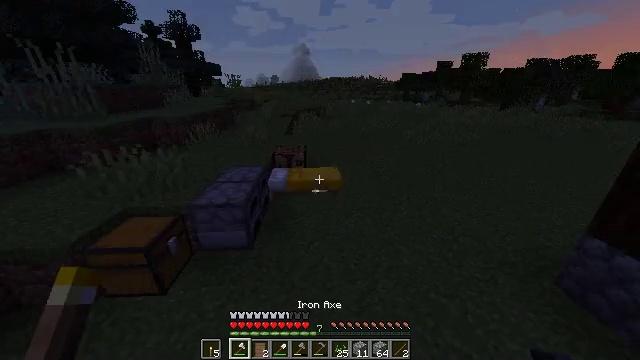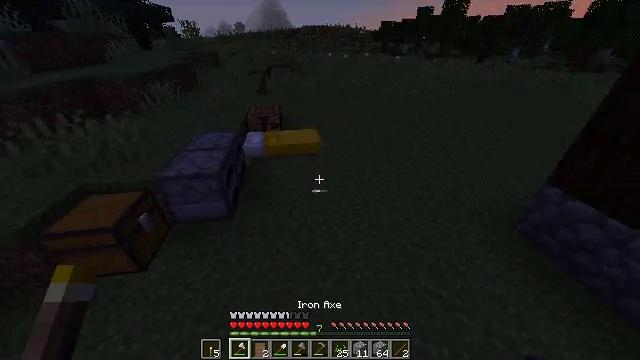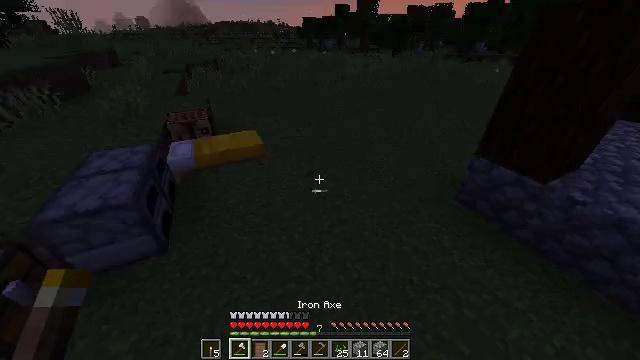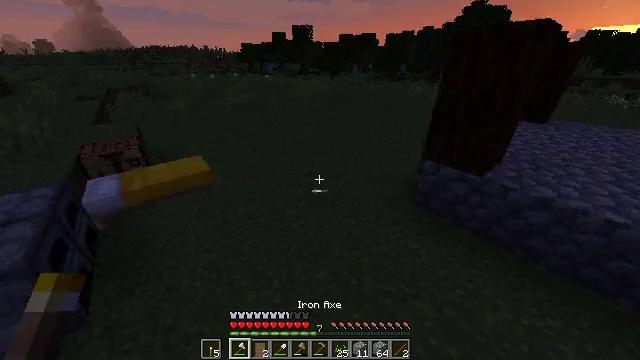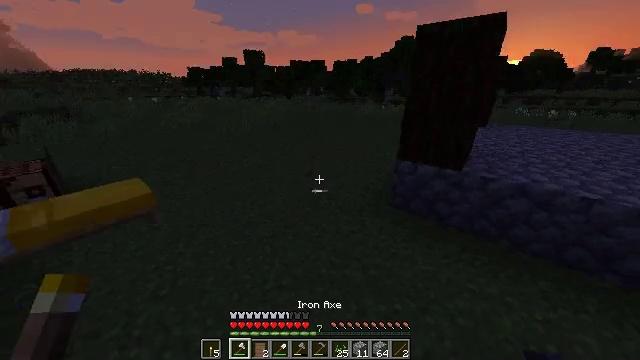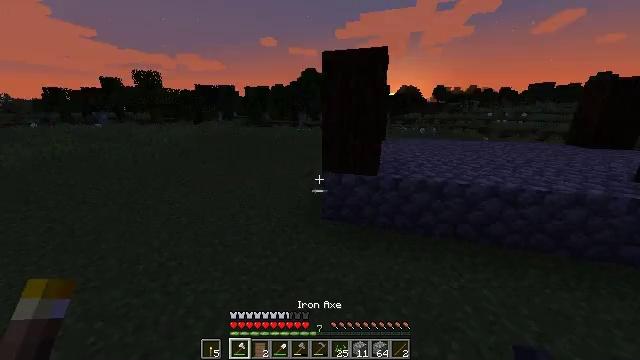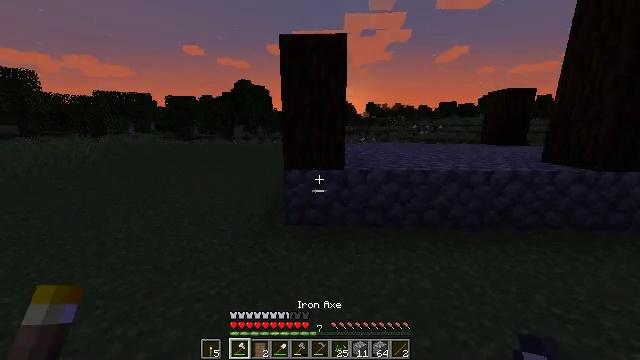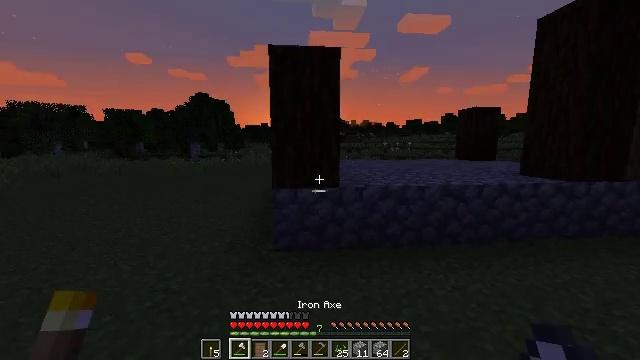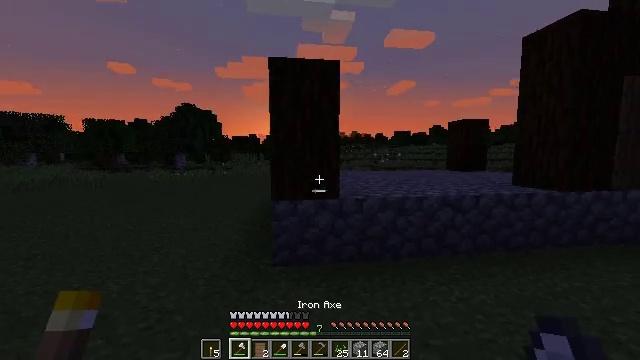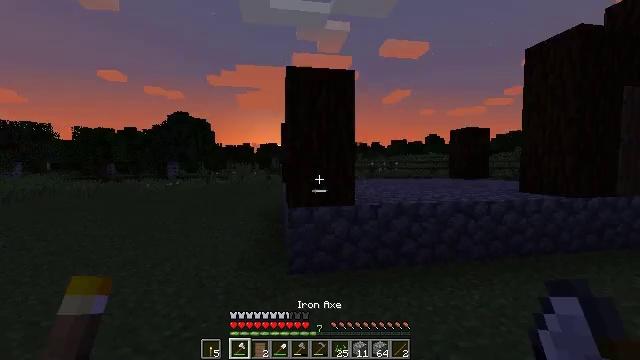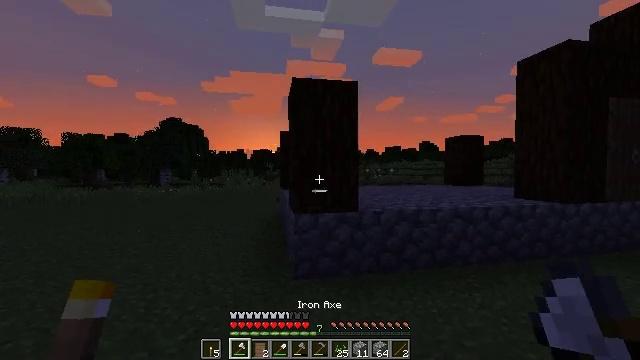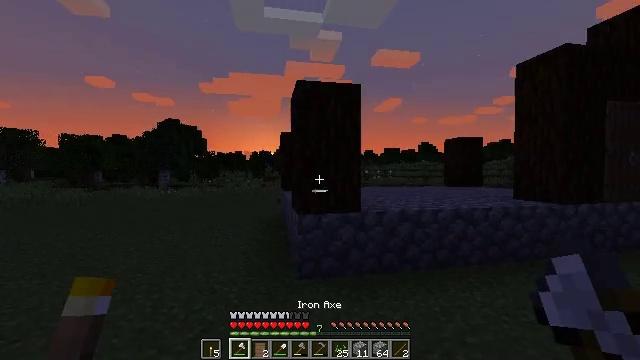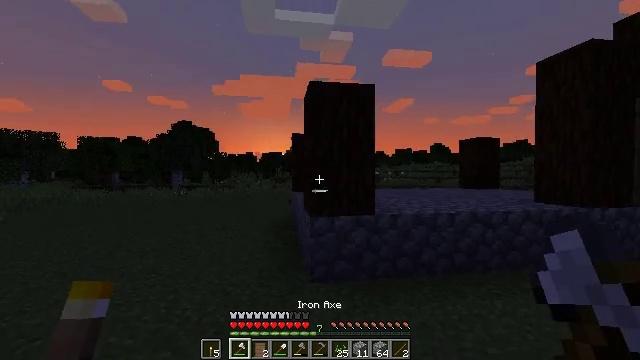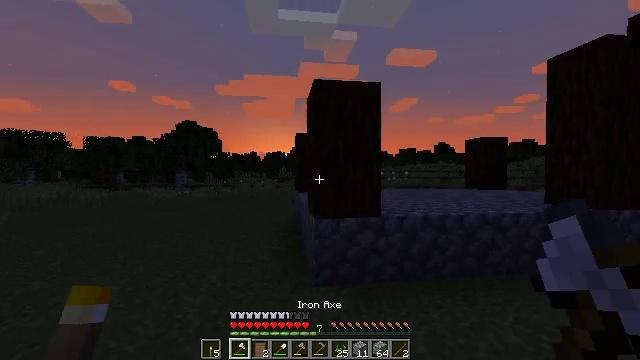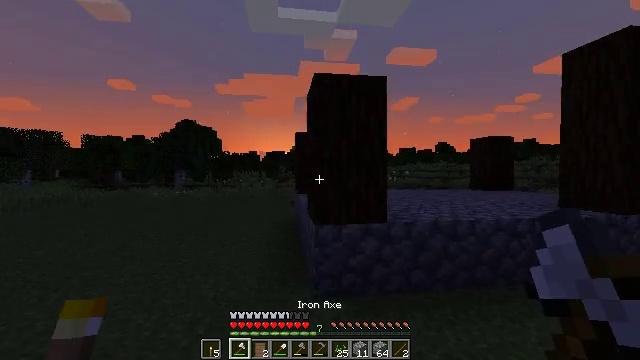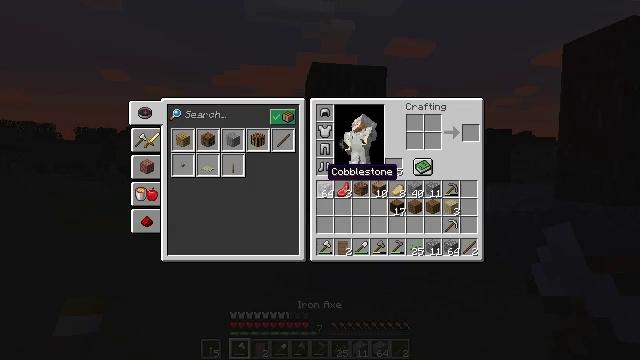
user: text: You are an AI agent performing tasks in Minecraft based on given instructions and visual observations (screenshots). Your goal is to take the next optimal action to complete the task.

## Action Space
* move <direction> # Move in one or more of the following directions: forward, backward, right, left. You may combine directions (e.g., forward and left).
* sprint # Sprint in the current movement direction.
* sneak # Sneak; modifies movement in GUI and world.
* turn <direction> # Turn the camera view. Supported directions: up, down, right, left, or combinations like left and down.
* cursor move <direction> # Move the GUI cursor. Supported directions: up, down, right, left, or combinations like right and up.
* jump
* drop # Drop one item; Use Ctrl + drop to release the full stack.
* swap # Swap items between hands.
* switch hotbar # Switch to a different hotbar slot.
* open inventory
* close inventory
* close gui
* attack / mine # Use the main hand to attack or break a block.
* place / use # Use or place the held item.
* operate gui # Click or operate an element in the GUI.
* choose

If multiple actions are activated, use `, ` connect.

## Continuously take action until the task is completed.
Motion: motion action
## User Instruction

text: Craft an andesite slab.
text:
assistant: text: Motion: move forward, sprint, turn right and down
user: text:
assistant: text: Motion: move forward, sprint, turn right
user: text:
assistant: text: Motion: move forward, sprint, turn right and up
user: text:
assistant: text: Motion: move forward, sprint, turn right and up
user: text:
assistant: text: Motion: move left, turn right and up
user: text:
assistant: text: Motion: move left, turn right and up
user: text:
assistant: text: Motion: move left, turn right and up
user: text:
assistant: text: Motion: move back and move left, turn right and up
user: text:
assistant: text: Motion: move back and move left, turn right and up
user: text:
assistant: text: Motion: move back, turn right and up
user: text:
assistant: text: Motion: move forward
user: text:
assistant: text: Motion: move forward, turn left
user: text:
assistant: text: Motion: move forward
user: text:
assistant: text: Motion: move forward
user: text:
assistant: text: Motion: turn down, open inventory
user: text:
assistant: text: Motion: cursor move right, open inventory
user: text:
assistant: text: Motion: cursor move right and down, open inventory
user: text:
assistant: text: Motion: cursor move right and down
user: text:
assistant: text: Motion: cursor move left
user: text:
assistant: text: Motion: cursor move up
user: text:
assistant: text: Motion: cursor move left
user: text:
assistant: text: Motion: no_op
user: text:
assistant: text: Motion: cursor move left
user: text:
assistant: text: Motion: cursor move left
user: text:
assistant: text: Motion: no_op
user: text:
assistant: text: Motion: no_op
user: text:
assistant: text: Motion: no_op
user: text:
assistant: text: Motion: no_op
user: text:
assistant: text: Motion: turn left and down
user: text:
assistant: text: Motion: turn left and down